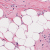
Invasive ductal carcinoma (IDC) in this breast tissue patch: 0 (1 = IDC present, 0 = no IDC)